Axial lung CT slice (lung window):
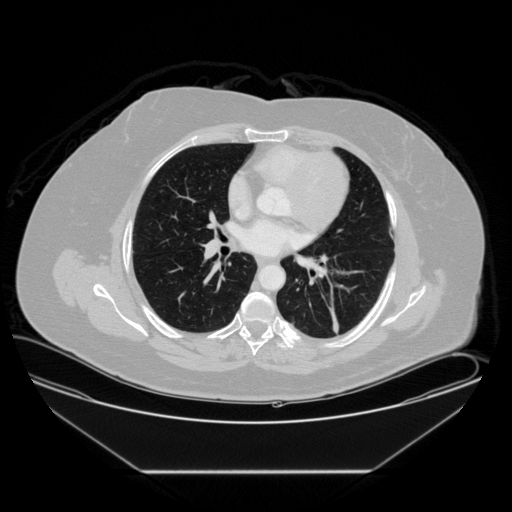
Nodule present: no